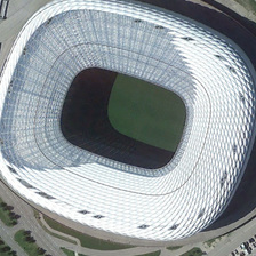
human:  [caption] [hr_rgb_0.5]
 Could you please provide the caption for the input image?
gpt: The white rectangular building is the gym.

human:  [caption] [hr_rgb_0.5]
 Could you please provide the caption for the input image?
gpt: The white rectangular building is a gymnasium.

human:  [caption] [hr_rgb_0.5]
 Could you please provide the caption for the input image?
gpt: The white rectangle is a gymnasium.

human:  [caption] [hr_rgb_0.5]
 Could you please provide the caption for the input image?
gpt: A white rectangular building is a gym.

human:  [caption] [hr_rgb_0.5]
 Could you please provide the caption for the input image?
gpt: A white rectangular building is a gym.